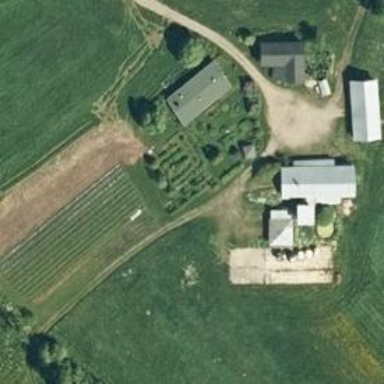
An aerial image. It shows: Farmyard area.